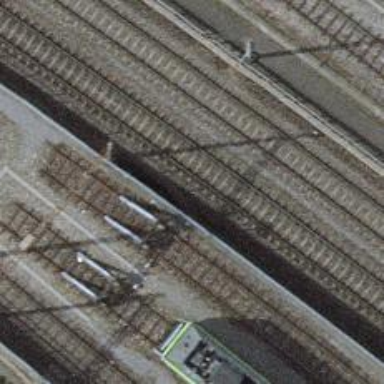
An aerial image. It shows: Railway buffer stop.